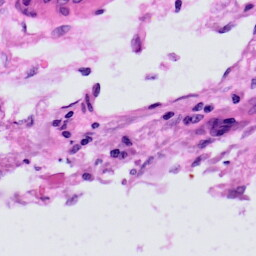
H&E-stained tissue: Skin